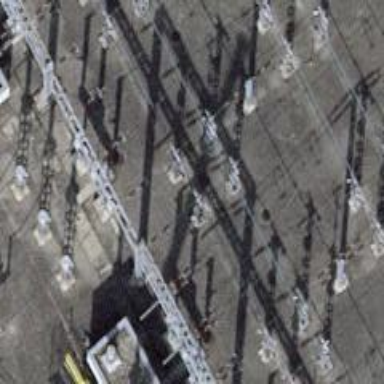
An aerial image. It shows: Busbar power line.